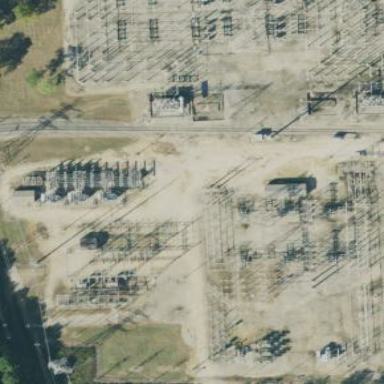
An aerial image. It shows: Outdoor power substation with fence surrounding it. The substation operates at the transmission level.